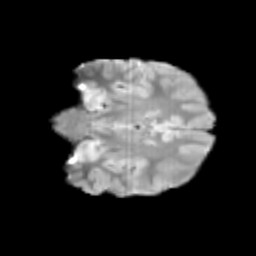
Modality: T2w
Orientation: coronal
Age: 10
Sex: female
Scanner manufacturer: siemens
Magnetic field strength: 3 T
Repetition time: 3.8 s
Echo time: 0.07 s